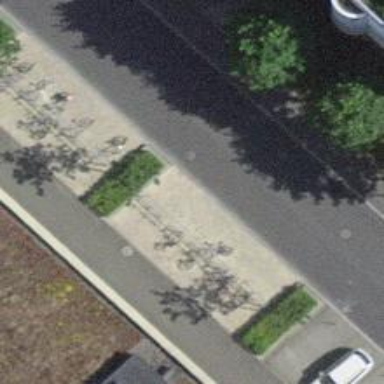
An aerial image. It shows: Bicycle parking area.